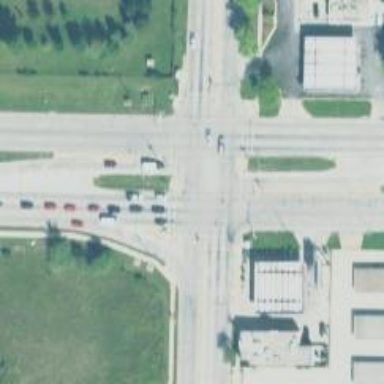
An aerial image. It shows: Crossing with line markings on the road.